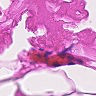
Metastatic tissue present: no